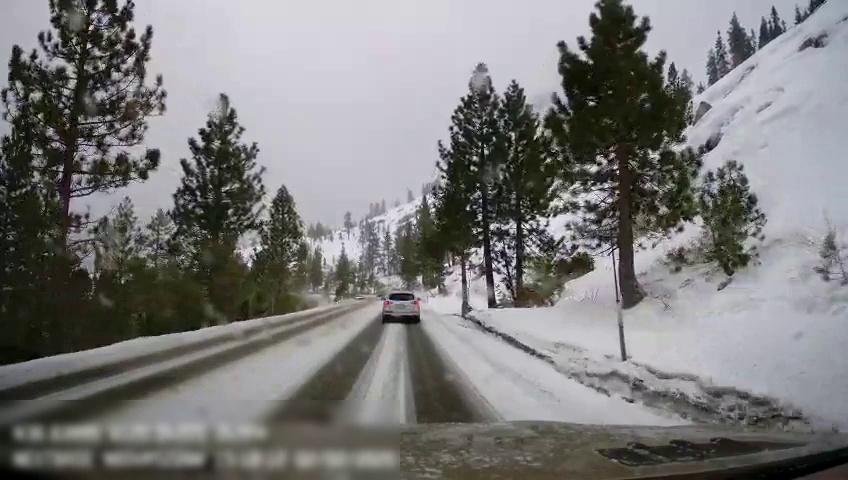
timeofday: Day
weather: Snowy
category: Drivable Space
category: Vehicles | Car